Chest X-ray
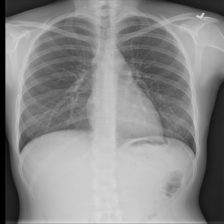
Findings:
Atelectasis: negative
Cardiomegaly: negative
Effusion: negative
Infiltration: negative
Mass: negative
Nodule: negative
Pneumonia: negative
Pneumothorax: negative
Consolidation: negative
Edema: negative
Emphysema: negative
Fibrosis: negative
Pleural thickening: negative
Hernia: negative